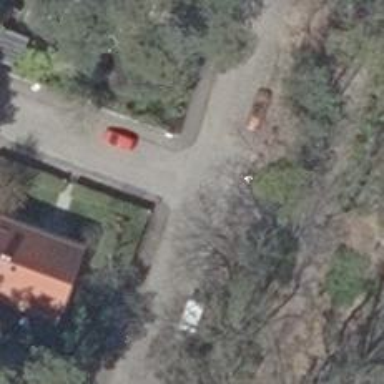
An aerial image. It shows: Residential road with sidewalks on both sides.